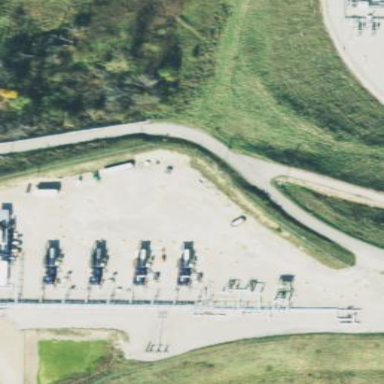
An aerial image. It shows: Industrial area dedicated to fracking.